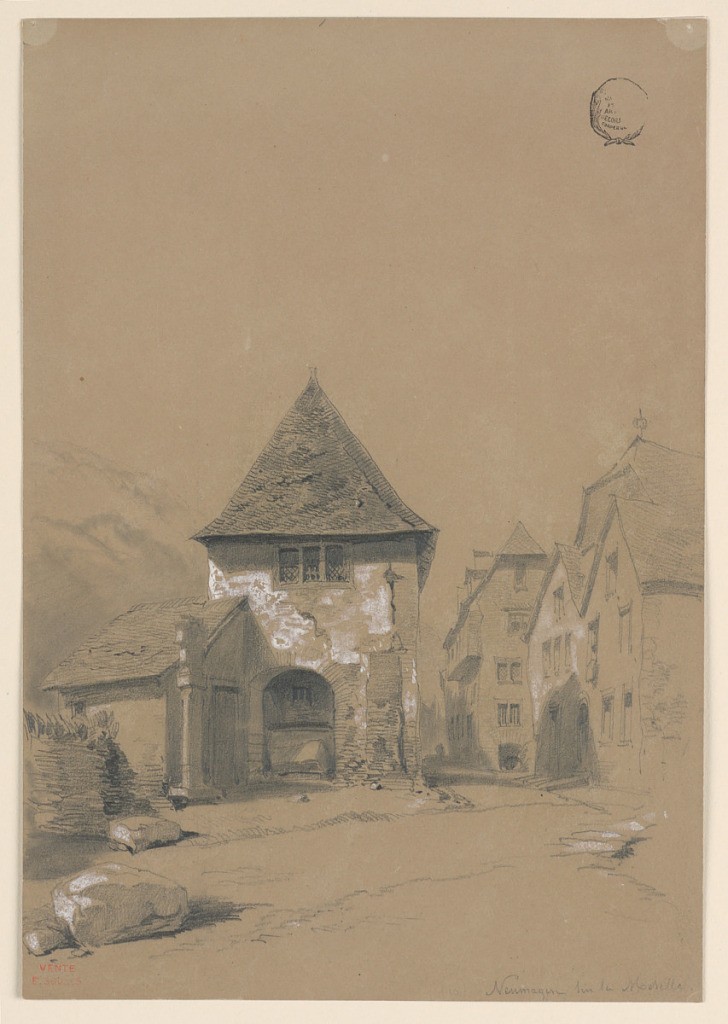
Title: Neumagen sur la Moselle (Neumagen on the Moselle)
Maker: Eugène Edouard Soulès, French, 1811–1876
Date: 1828
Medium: Black crayon, brush and wash, white gouache on green-brown paper
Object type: Drawing
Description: Scene of groups of houses along a town street, hills in the distance at left, rocks in the foreground.